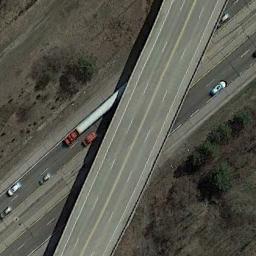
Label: overpass